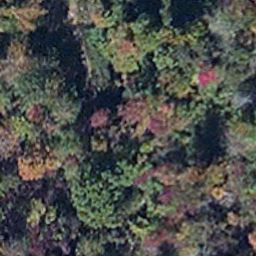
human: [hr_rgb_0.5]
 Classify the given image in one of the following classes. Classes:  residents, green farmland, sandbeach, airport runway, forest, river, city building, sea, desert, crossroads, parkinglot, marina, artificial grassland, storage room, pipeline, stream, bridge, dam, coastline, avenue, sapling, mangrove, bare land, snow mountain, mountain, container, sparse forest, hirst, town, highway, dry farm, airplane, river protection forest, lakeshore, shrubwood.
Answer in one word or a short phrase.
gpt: mangrove